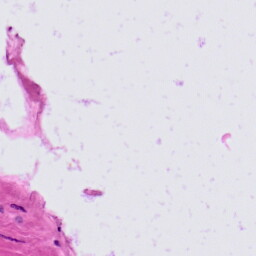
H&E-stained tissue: Prostate